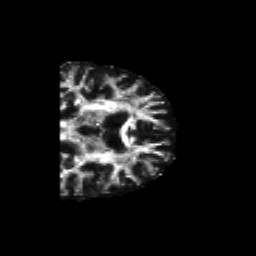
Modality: FA
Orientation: coronal
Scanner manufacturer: siemens
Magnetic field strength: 3 T
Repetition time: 6.8 s
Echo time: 0.093 s